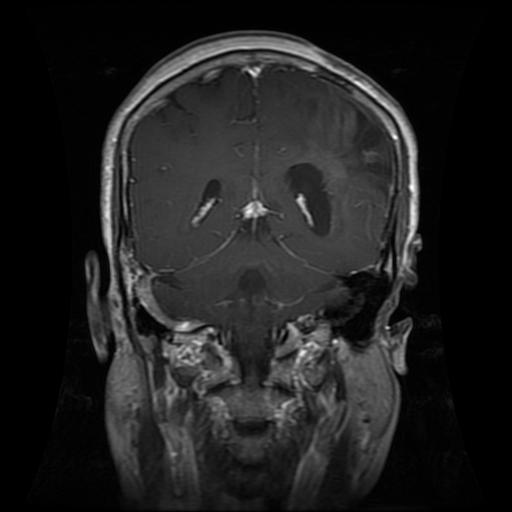
Label: glioma